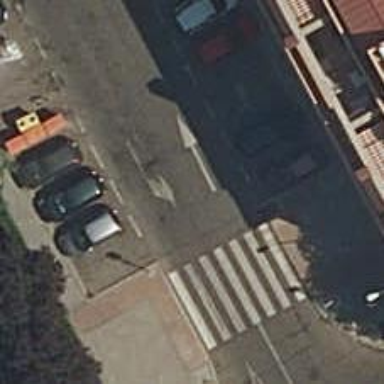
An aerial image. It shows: Road with "give way" sign.